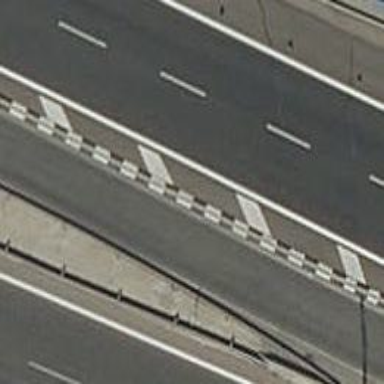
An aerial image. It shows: Bridge over motorway link with asphalt surface.